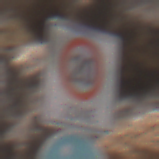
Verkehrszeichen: BeginnZone20
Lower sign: Gehweg
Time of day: Midday
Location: Outdoor (Urban)
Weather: PartlyCloudy
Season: NotSpecified
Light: Natural